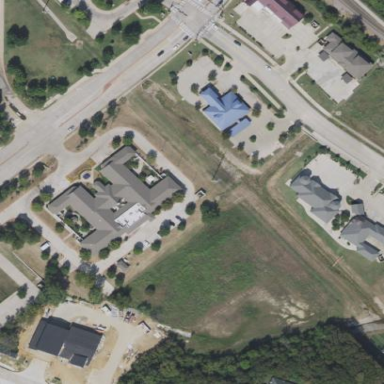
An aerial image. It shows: Nursing home building.